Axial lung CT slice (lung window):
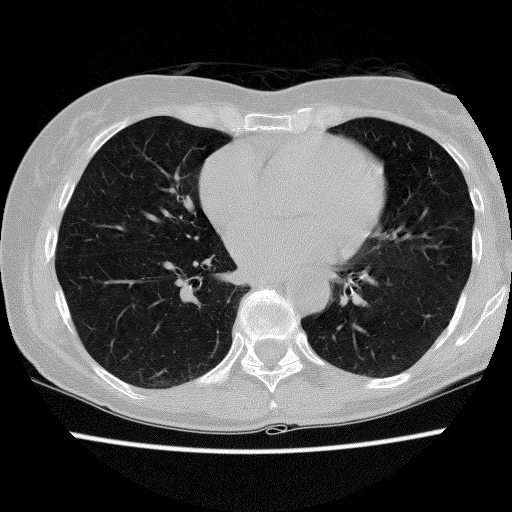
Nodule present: no